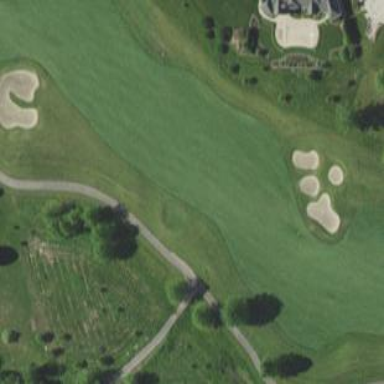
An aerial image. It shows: Grassy area designated as golf fairway.